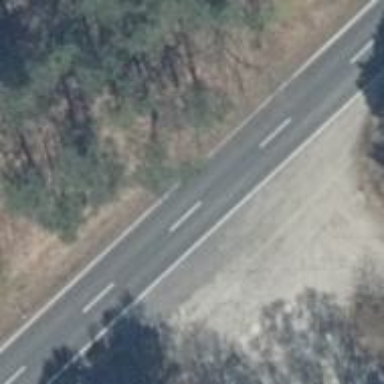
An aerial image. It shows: Secondary road with asphalt surface.